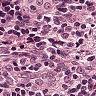
Metastatic tissue present: no